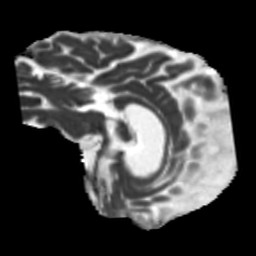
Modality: MD
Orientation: sagittal
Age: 71
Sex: male
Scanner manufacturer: siemens
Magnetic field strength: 3 T
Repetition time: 5.25 s
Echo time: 0.08 s